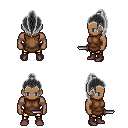
a pixel art fantasy rpg character, male body template, human, dark skin, brown tunic, gold greaves, gray long topknot hairstyle, maroon shoes, dagger, four views (front, back, left, right), 2x2 character sprite sheet, small pixel art, hard edges, no anti-aliasing